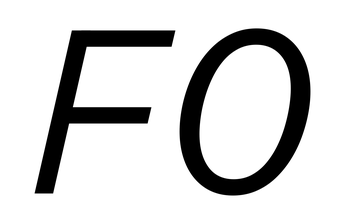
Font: InstrumentSans-Italic_Italic